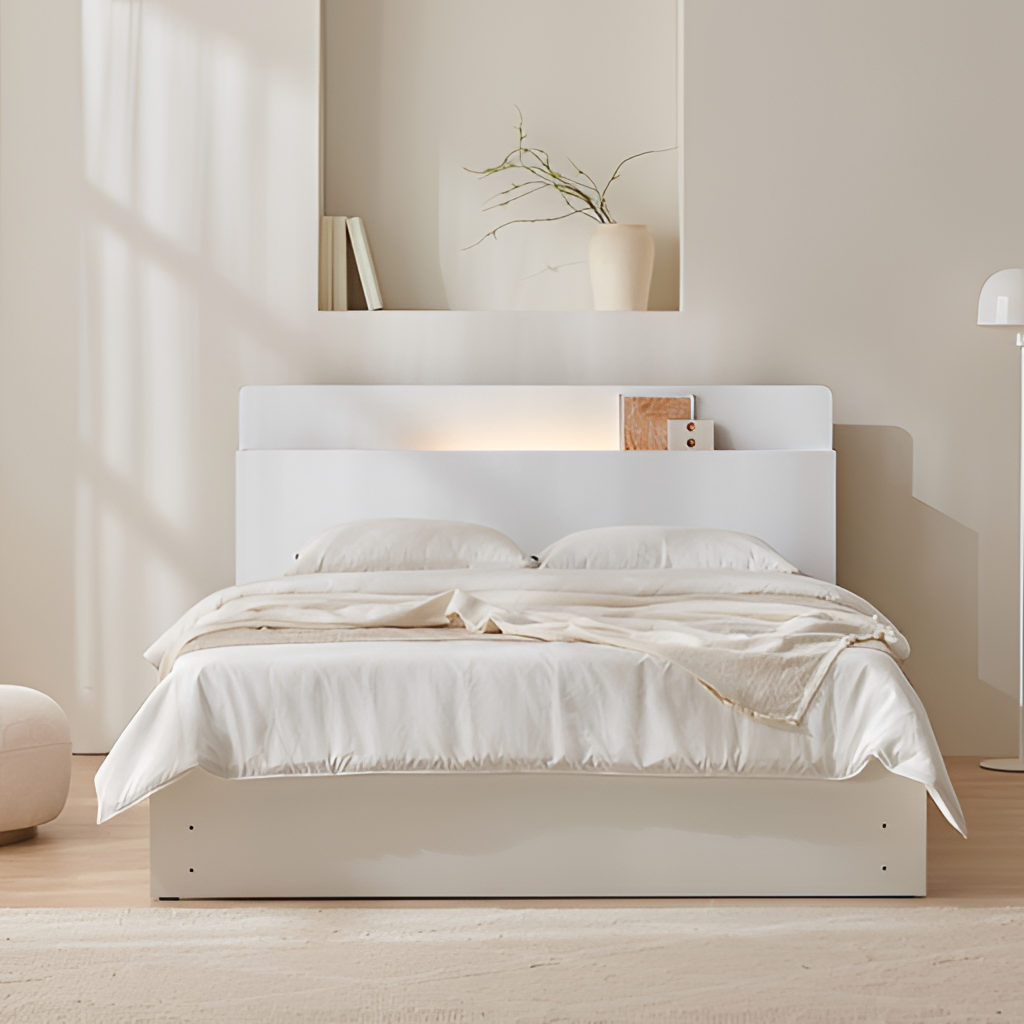
bedroom, wood backlit headboard bed, beige paint wallpaper, with solid pattern, minimalist, beige wood flooring, with plank pattern